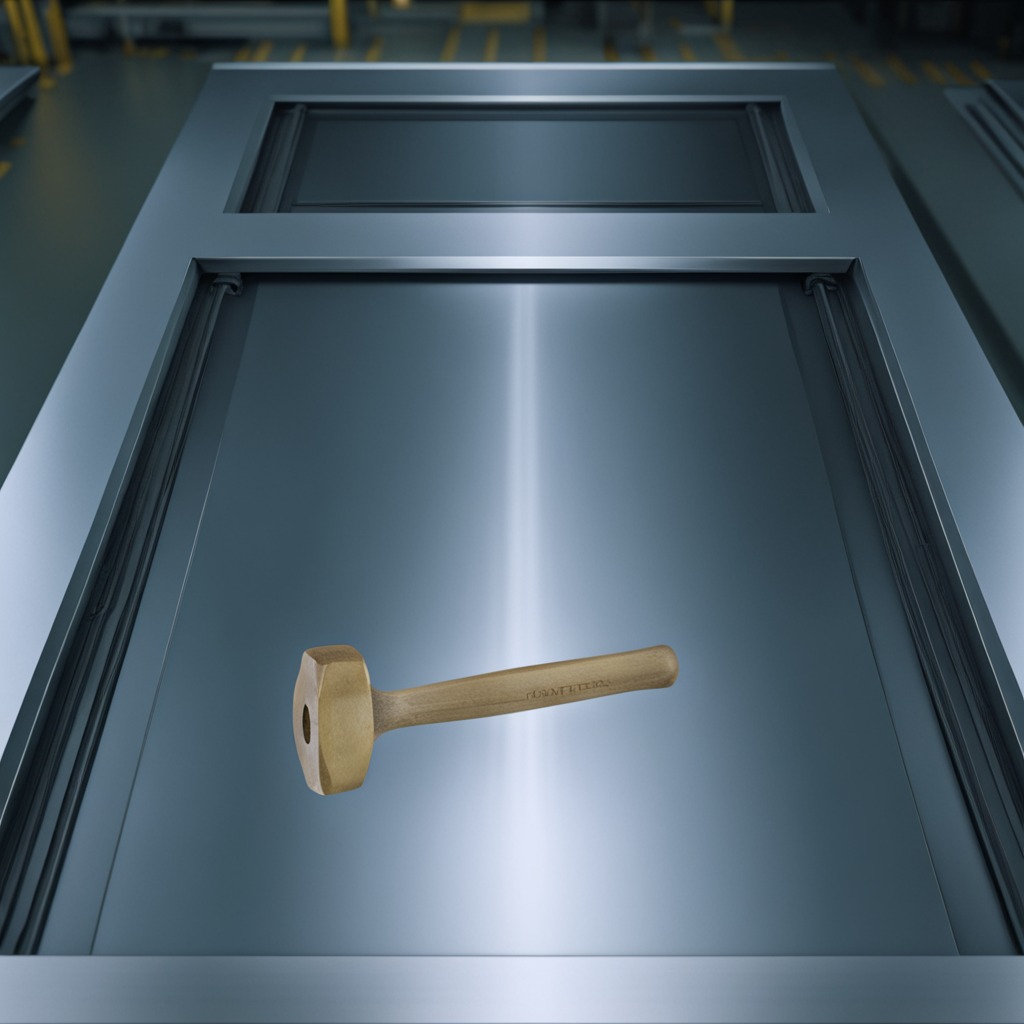
A hammer lies on a metal table in a machine shop under fluorescent lights.